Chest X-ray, AP view. Patient: 72 years old, sex F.
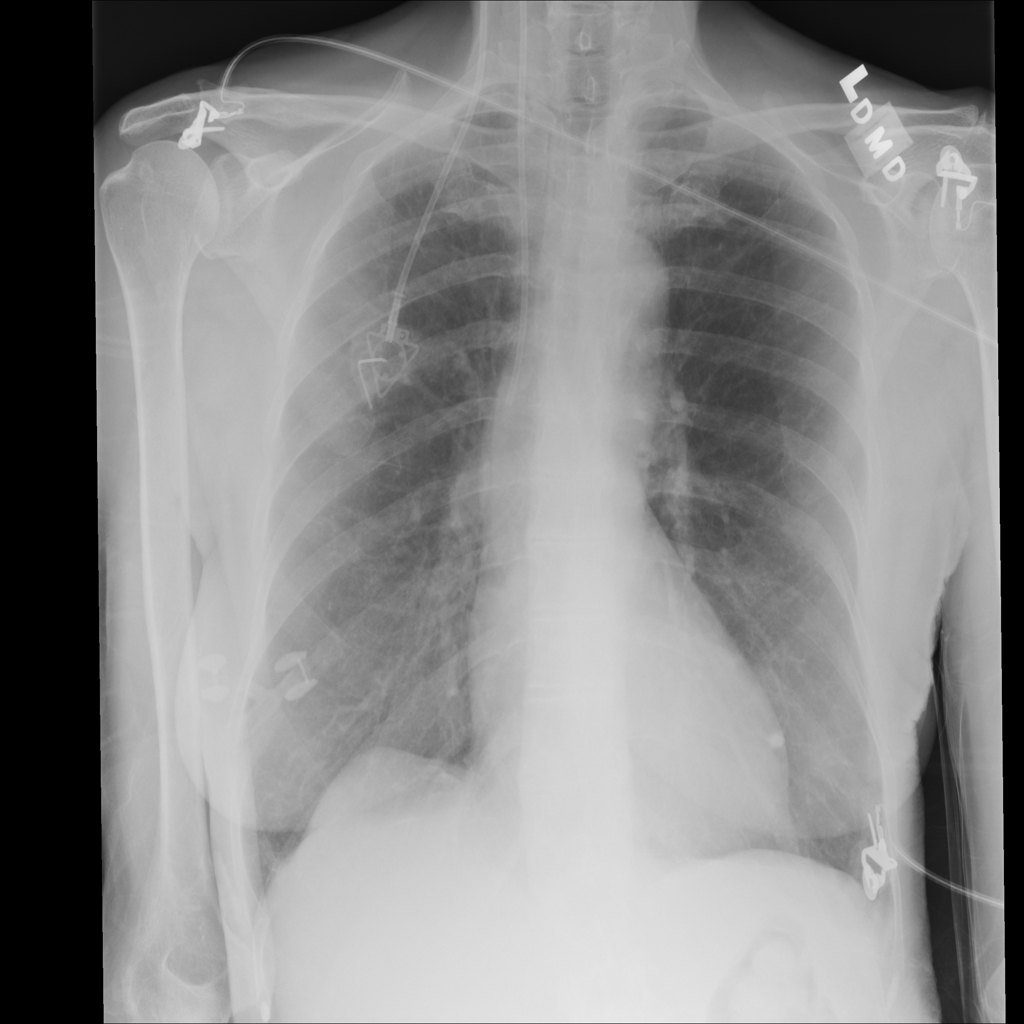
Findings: No Finding